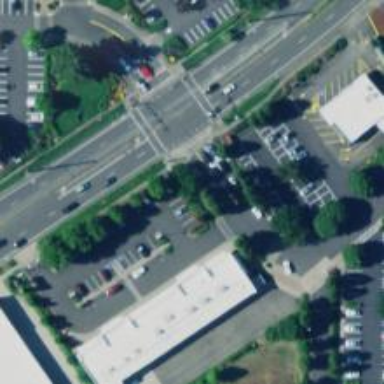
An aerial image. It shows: Solid stop line on the road marking.